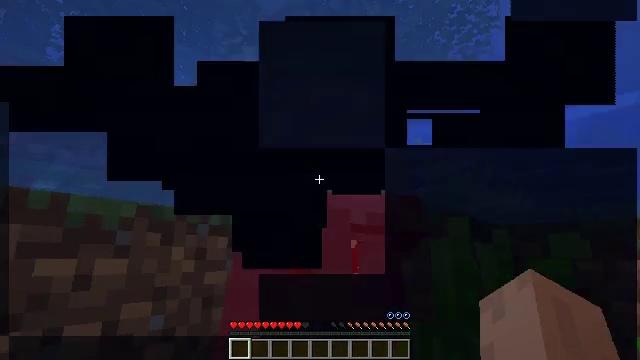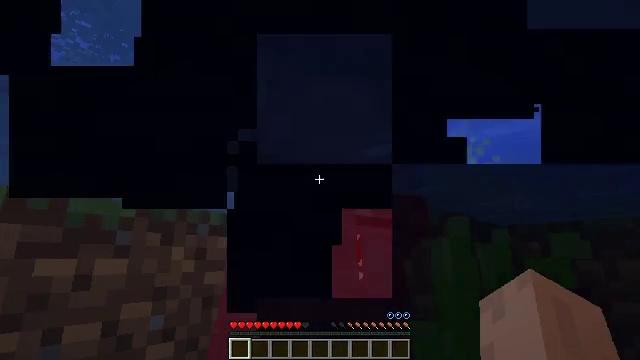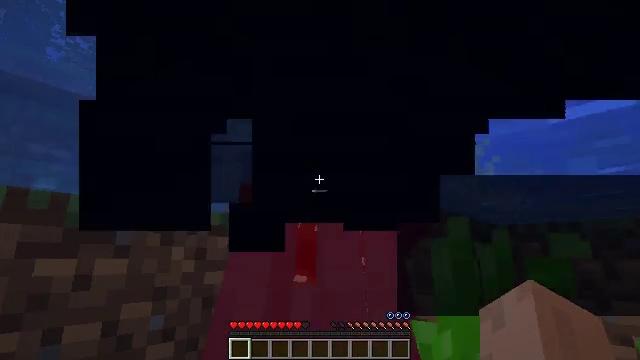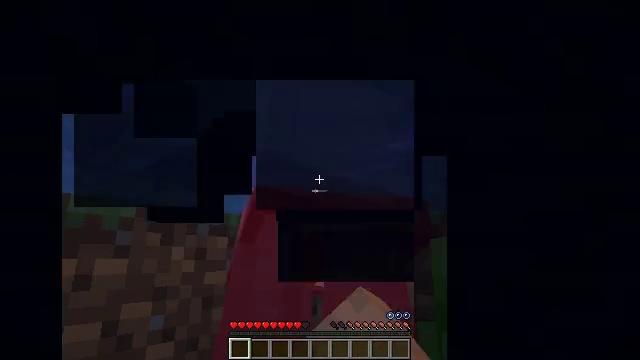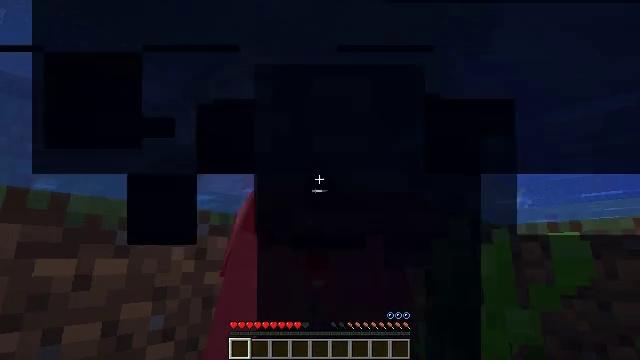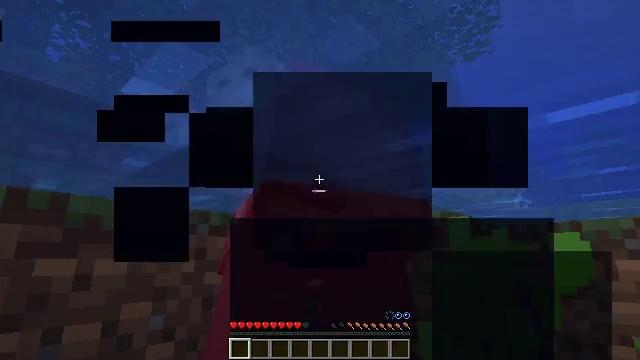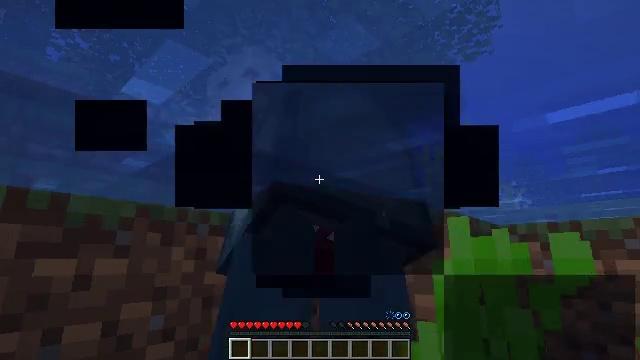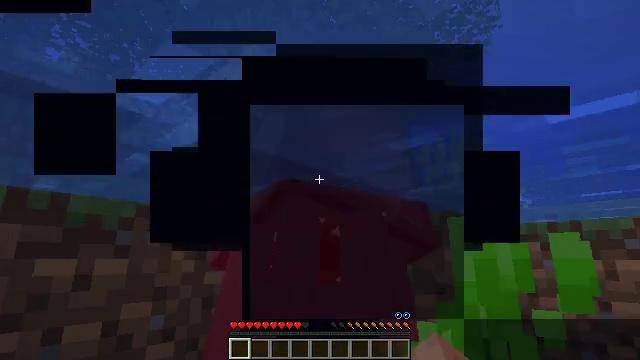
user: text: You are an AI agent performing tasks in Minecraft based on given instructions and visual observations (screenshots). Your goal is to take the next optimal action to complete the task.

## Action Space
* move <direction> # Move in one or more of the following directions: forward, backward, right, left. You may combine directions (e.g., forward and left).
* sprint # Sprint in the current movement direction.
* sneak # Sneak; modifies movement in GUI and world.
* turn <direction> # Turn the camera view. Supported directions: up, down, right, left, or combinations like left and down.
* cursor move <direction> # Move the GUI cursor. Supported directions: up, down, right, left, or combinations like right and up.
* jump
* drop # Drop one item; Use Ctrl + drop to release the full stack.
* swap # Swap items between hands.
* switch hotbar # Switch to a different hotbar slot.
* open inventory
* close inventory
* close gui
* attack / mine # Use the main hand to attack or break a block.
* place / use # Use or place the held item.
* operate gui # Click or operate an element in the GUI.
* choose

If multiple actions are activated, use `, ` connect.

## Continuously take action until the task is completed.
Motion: motion action
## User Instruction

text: Hunt a squid.
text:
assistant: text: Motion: no_op
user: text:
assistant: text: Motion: attack / mine
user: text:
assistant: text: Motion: attack / mine
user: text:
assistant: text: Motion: attack / mine
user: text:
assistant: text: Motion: attack / mine
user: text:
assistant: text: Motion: attack / mine
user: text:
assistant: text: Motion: no_op
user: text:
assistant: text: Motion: no_op